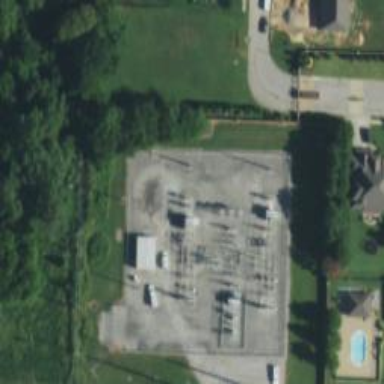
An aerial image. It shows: Switch used for power control.